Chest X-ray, PA view. Patient: 21 years old, sex M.
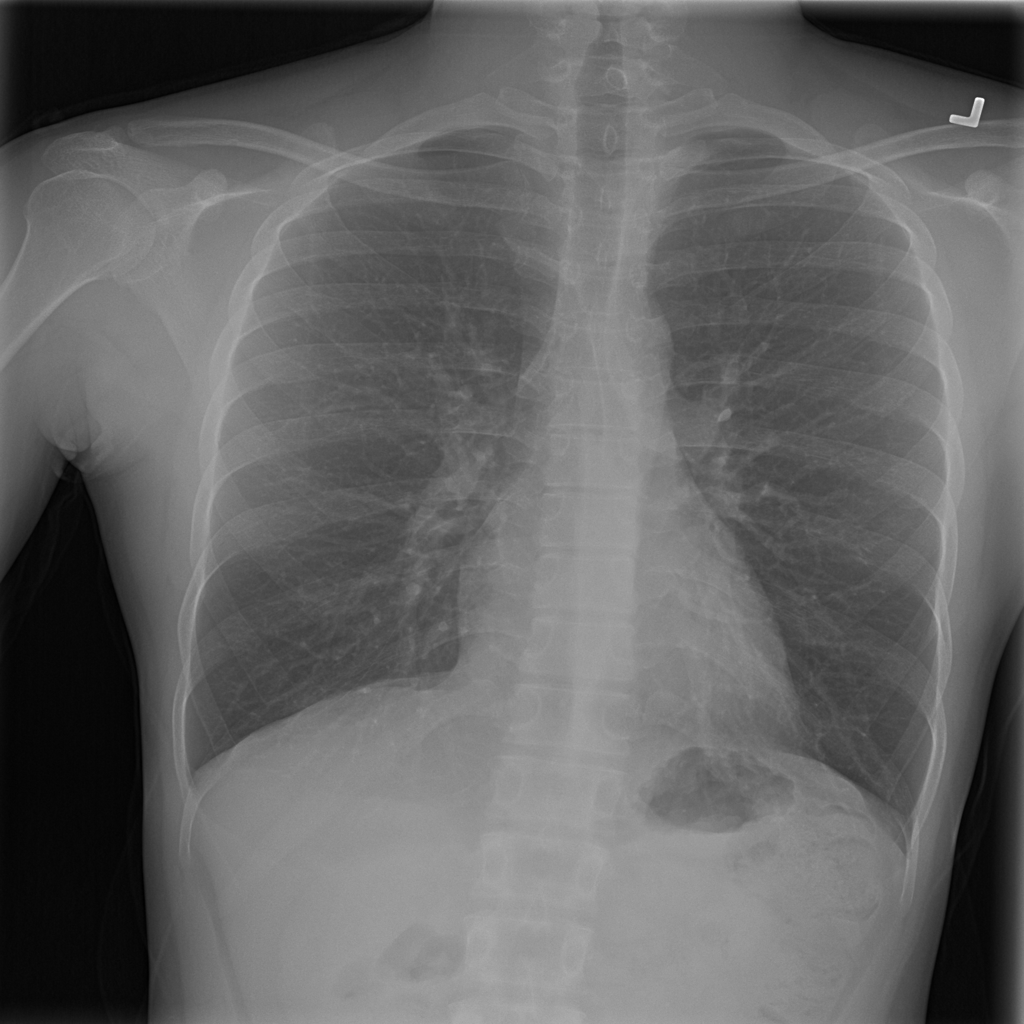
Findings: No Finding